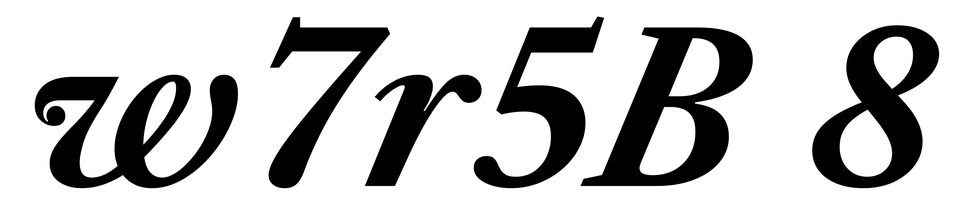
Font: LibreCaslonText-Italic_Bold_Italic